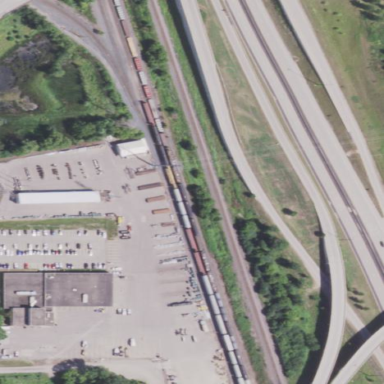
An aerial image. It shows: Railway area.